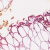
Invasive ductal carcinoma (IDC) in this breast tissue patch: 0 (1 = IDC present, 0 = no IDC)